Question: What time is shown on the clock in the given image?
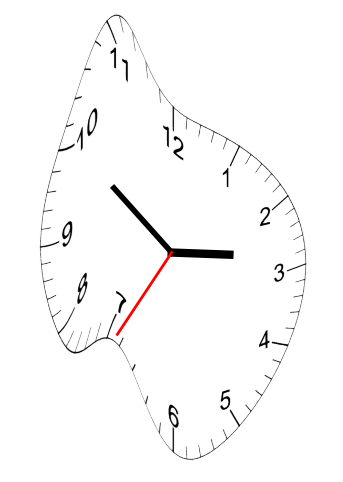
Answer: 02:50:35